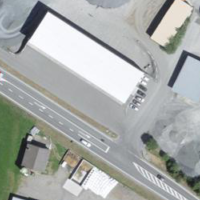
EUNIS habitat code: 54
Species observed at this site:
Pica pica